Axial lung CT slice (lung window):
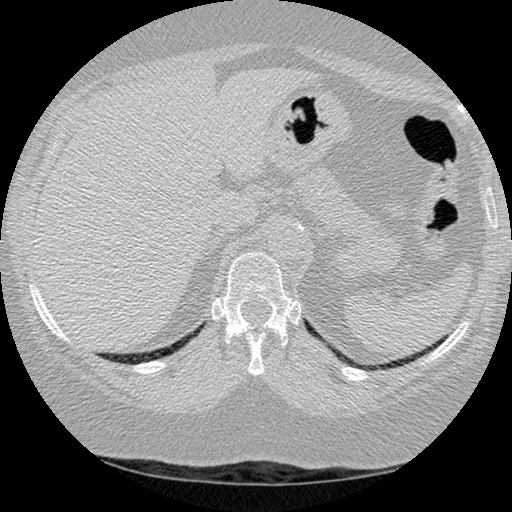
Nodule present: no